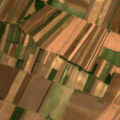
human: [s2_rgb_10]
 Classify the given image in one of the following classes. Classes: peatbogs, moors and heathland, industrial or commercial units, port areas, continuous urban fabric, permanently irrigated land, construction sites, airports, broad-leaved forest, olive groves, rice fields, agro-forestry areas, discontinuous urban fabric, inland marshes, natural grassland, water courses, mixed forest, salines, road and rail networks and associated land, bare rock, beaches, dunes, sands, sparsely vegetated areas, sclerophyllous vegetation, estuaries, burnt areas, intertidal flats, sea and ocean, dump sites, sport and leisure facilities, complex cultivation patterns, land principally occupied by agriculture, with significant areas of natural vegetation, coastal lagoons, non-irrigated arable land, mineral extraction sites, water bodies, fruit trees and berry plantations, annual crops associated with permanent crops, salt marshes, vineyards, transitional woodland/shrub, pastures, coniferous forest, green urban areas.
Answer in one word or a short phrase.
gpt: non-irrigated arable land